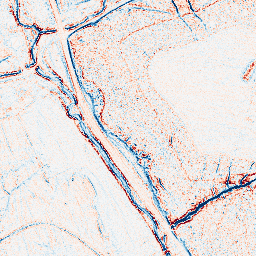
Category: edge_preserving
Decomposition family: anisotropic_diffusion
Decomposition parameters: iterations: 10
kappa: 50
gamma: 0.05
Upsampling method: quintic
Upsampling parameters: scale: 2
Upsampling scale: 2